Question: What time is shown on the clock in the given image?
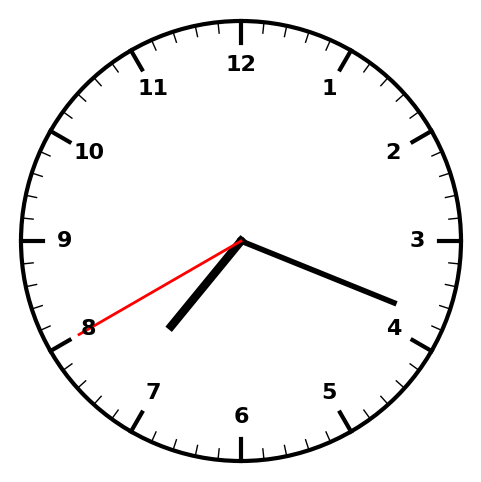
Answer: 07:18:40